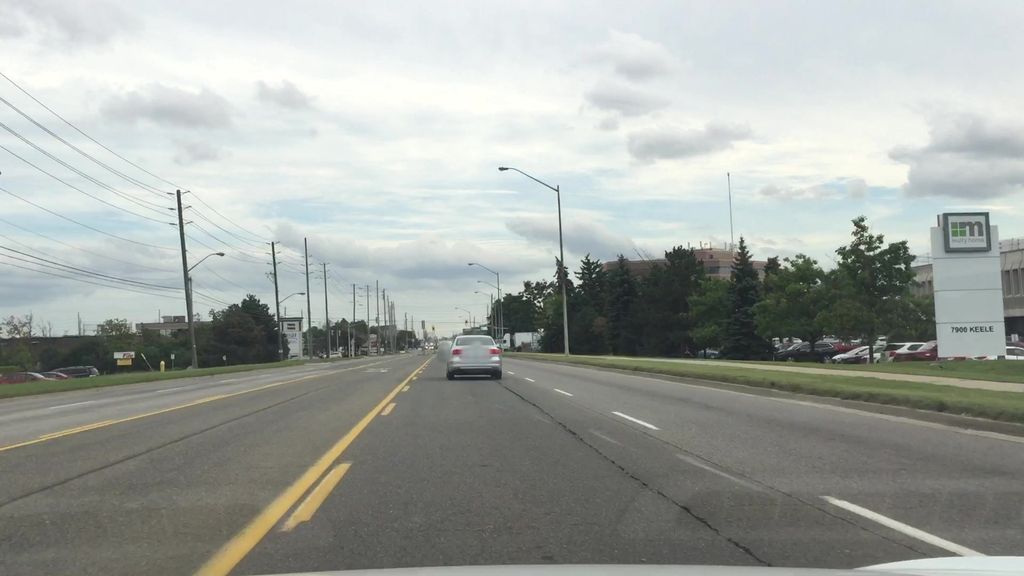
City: toronto